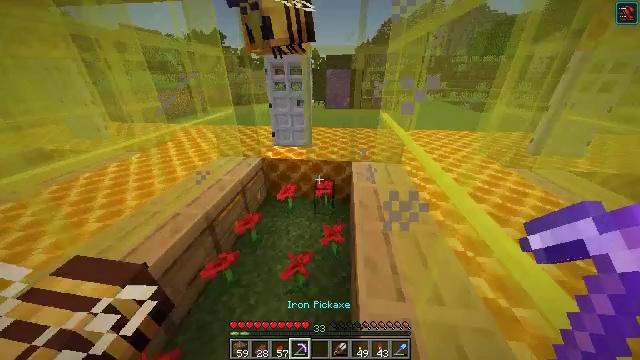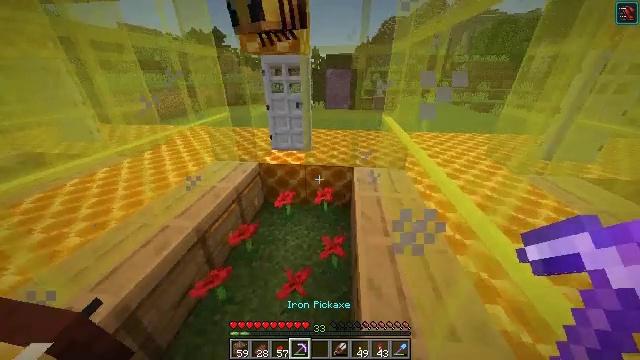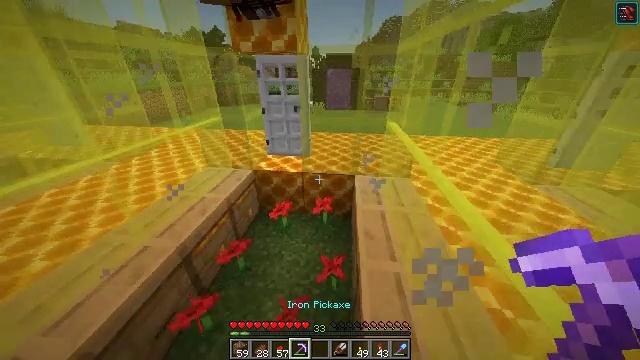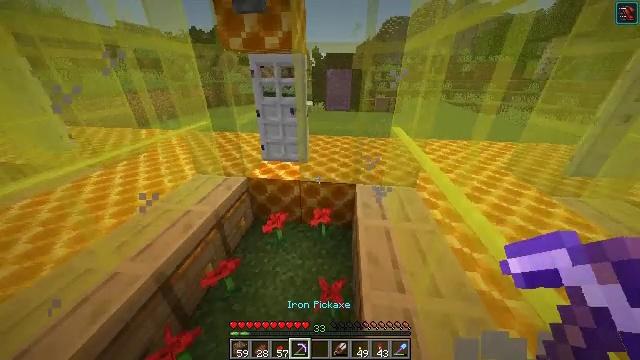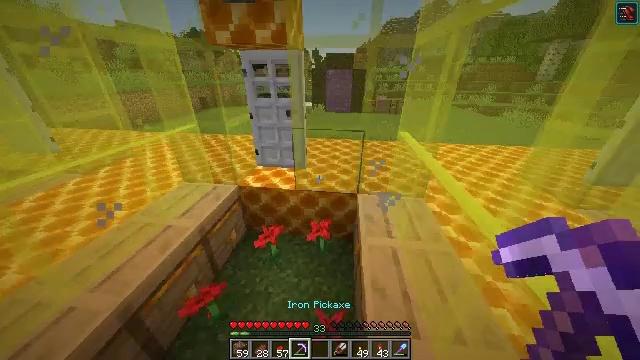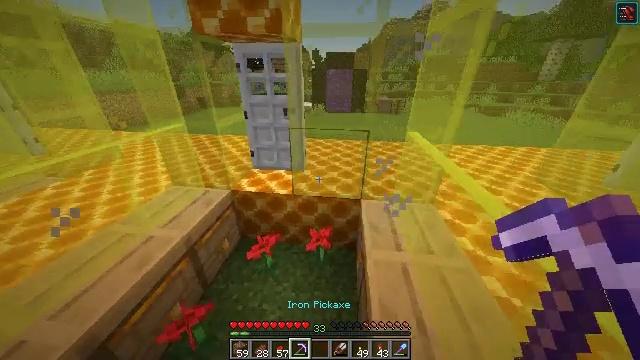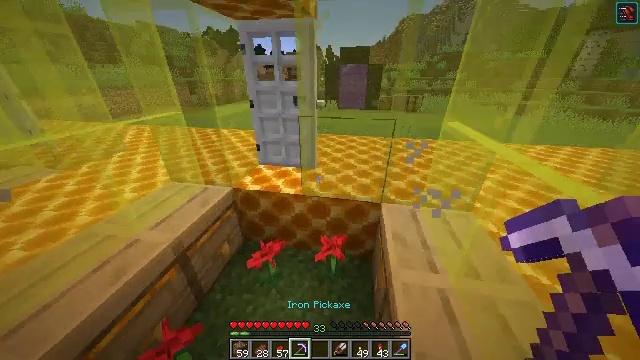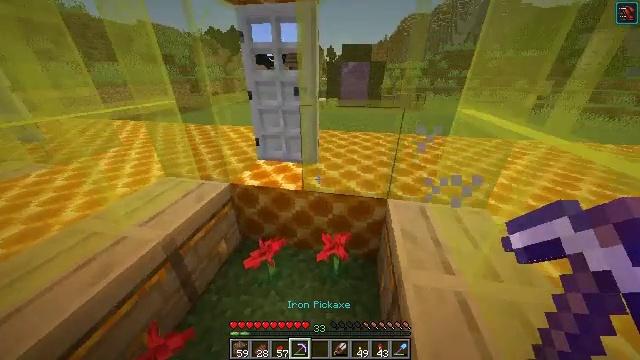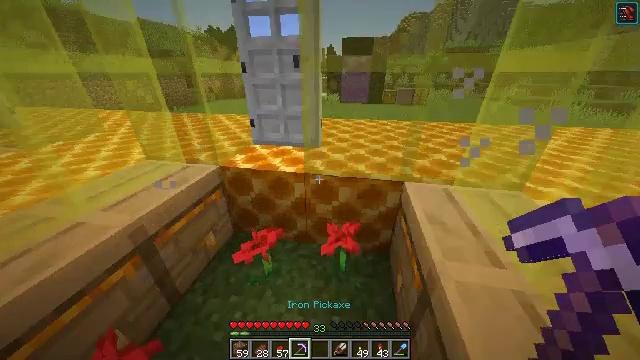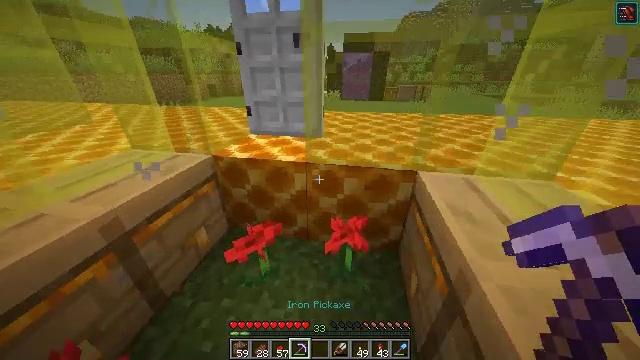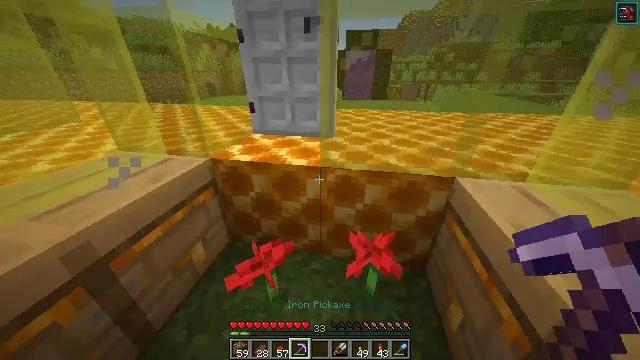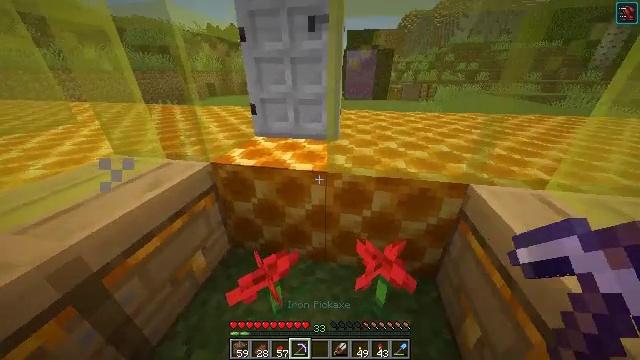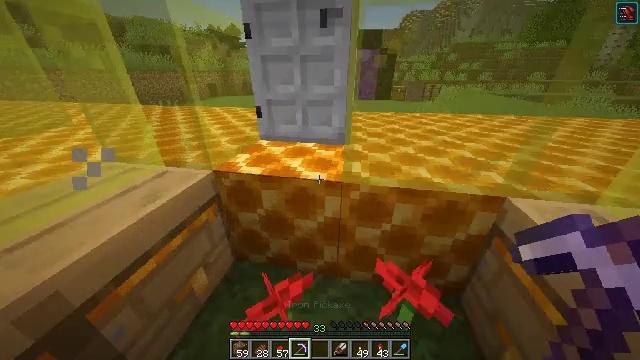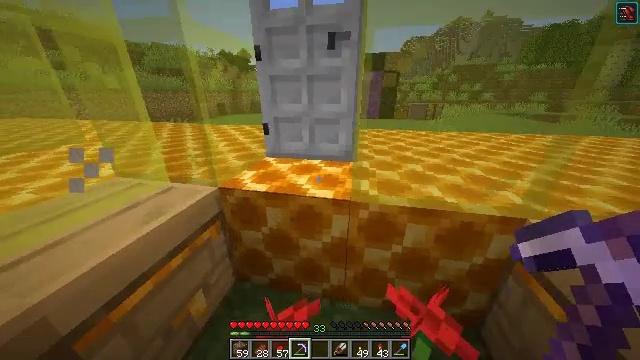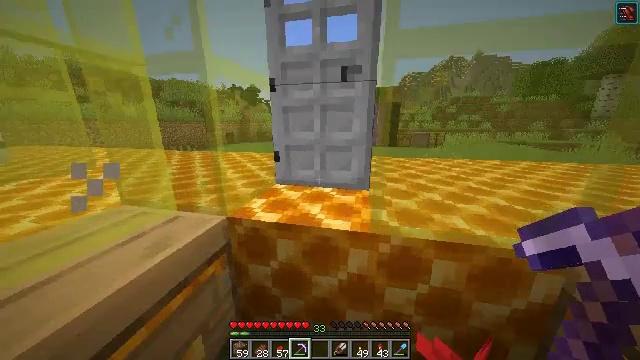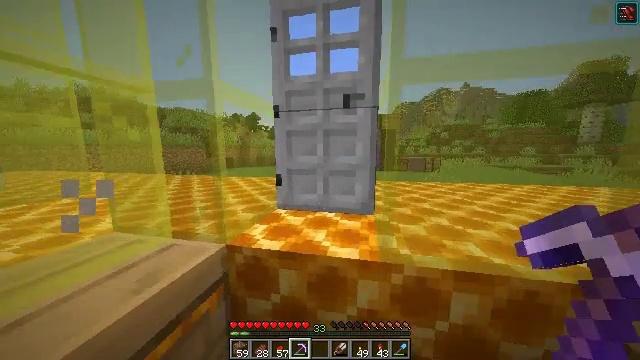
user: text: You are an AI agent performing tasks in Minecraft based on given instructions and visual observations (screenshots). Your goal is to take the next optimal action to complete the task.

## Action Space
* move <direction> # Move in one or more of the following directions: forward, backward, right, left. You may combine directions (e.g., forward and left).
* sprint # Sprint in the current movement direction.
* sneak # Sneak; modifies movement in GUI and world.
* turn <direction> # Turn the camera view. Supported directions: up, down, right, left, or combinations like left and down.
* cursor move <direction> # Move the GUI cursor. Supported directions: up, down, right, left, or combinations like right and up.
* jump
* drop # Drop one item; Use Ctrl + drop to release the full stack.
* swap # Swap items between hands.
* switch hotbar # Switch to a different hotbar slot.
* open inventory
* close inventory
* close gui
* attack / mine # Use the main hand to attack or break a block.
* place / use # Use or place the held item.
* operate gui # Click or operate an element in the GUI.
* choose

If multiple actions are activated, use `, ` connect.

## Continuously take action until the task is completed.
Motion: motion action
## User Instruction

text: Craft a honeycomb block.
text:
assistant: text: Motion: move forward
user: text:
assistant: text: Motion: move forward
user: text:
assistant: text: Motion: move forward
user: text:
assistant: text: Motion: move forward
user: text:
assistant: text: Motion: move forward
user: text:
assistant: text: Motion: move forward and move left, turn left
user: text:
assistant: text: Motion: move forward and move left
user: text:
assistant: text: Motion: move forward and move left
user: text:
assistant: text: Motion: move forward and move left
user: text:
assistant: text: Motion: move forward and move left
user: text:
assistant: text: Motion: no_op
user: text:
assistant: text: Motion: no_op
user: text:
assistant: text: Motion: turn left and up
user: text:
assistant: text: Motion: move forward and move left, turn up
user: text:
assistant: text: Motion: move forward and move left, turn up
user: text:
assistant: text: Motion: move forward and move left, turn right and up
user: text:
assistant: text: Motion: turn right and up
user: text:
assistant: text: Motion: turn right and up
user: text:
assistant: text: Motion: turn right and up
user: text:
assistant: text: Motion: turn right and up
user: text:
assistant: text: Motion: turn right and up
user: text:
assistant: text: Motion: turn right
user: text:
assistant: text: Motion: turn right and down
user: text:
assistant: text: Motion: no_op
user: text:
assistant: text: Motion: no_op
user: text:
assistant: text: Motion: turn right and up
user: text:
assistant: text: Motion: turn up
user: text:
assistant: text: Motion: turn up
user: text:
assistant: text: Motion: turn right and up
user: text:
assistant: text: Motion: turn up